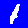
Digit: 1